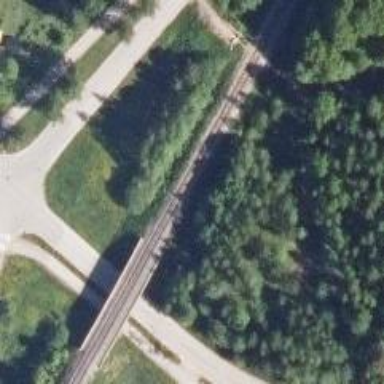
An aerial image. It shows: Bridge over railway track of class B1.